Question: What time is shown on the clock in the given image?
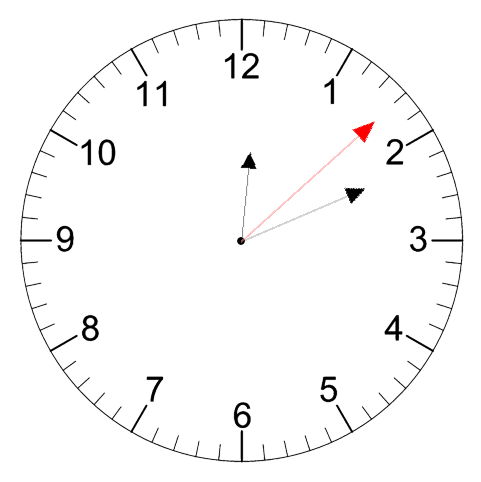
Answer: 12:11:08